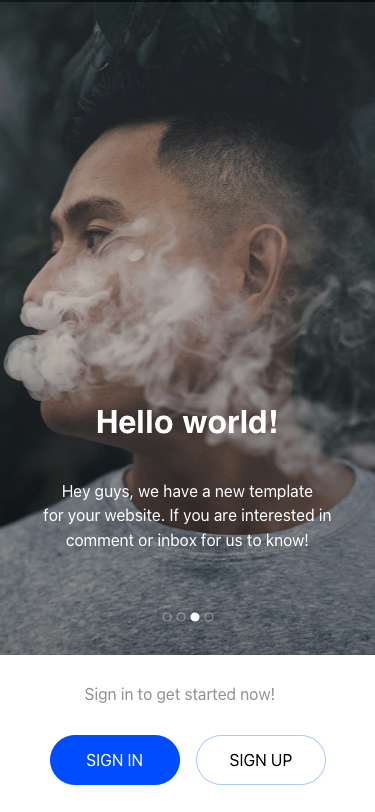
Text in this UI design:
SIGN IN
SIGN UP
Sign in to get started now!
Hello world!